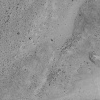
Atmospheric dust classification: not_dusty